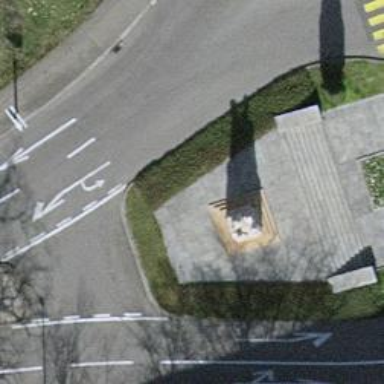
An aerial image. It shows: Memorial featuring statue.